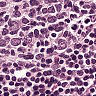
Metastatic tissue present: no